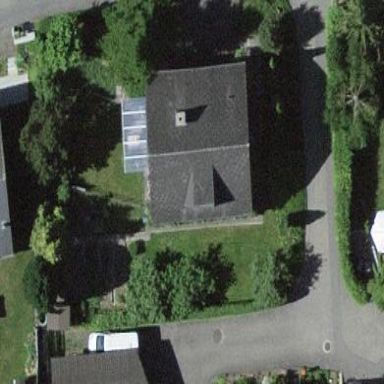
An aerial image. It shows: Residential building.